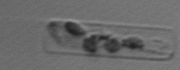
Label: Guinardia_delicatula_TAG_internal_parasite